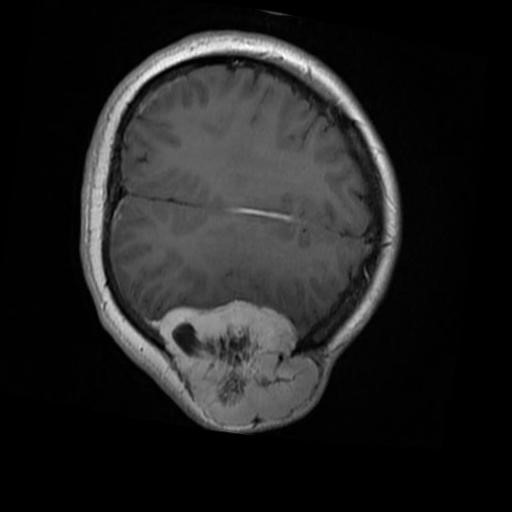
Label: brain_menin